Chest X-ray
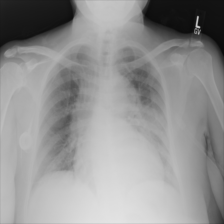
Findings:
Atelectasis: negative
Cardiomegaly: positive
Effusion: negative
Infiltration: negative
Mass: negative
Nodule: negative
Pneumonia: positive
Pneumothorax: negative
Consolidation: negative
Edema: negative
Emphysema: negative
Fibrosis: negative
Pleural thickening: negative
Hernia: negative